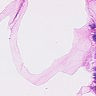
Metastatic tissue present: no